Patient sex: M
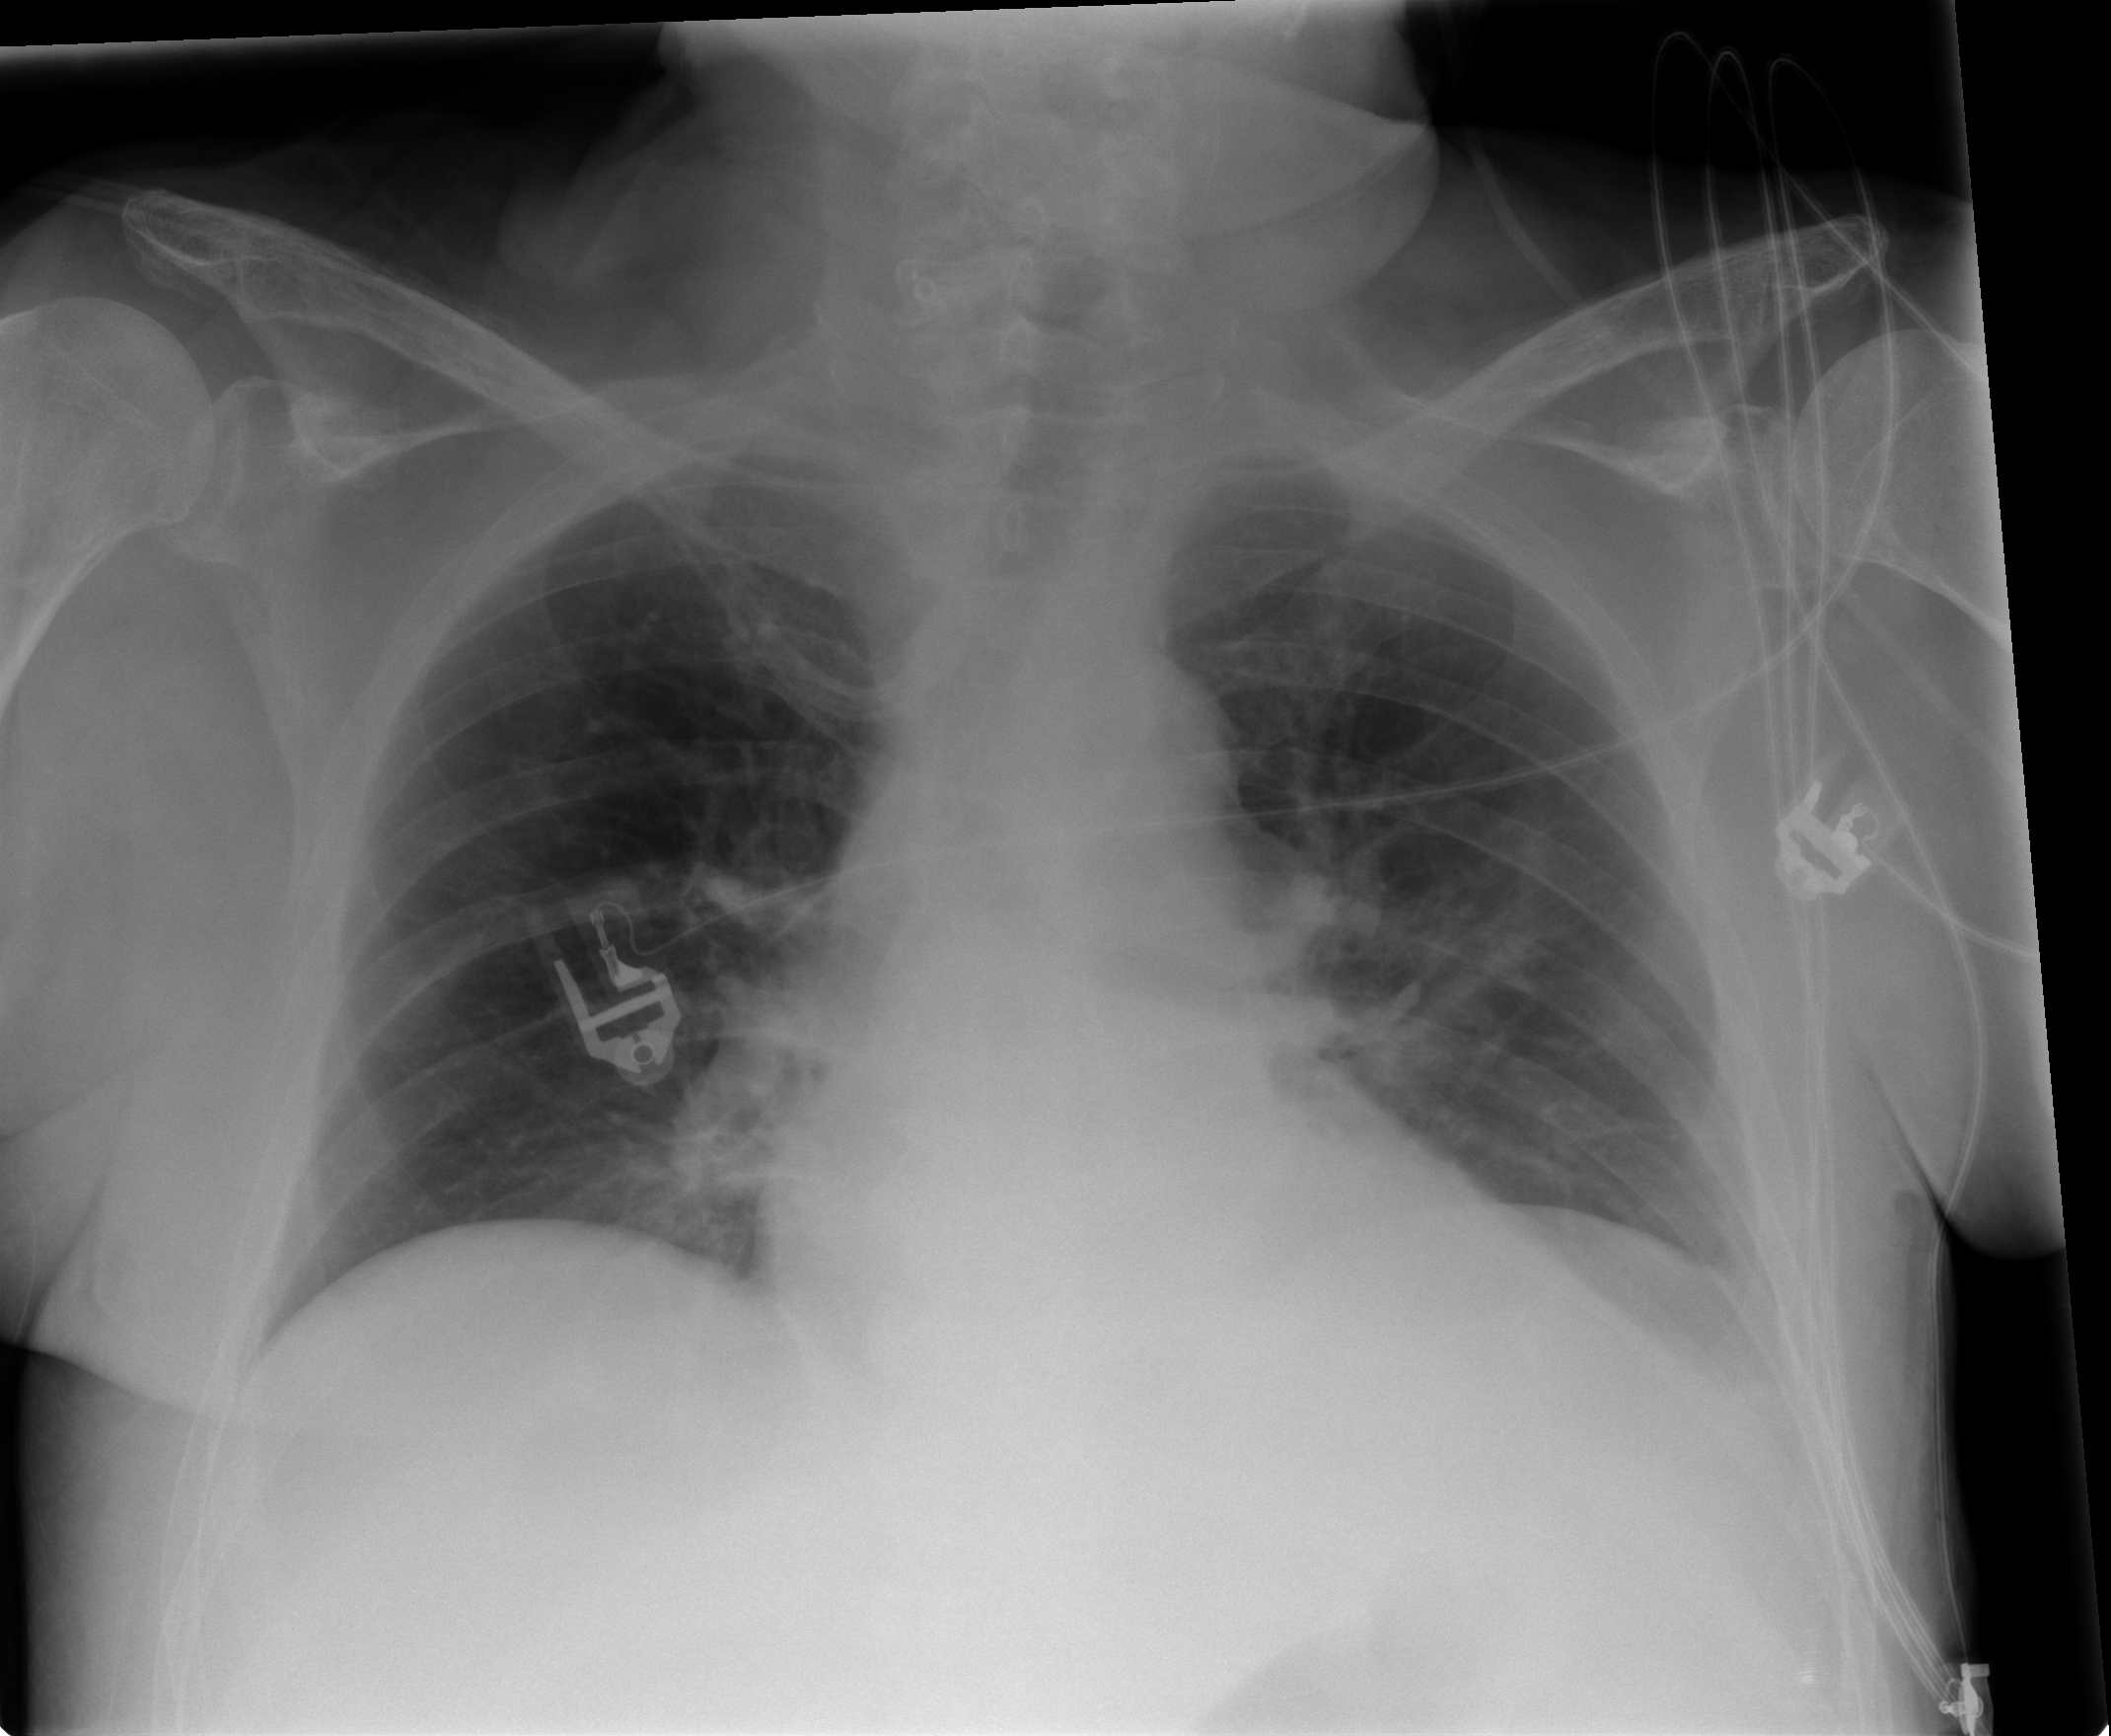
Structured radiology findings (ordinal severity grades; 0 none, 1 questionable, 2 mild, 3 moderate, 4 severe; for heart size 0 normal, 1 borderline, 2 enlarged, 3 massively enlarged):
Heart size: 0
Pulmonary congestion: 0
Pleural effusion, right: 0
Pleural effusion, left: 0
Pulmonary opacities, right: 0
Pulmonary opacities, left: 0
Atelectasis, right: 2
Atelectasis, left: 2